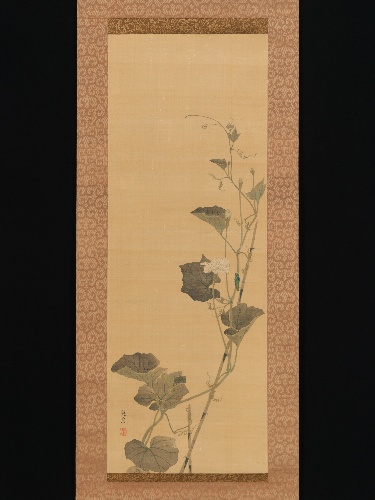
Artist: Maruyama Ōshin
Artist bio: Japanese, 1790–1838
Date: early 19th century
Object type: Hanging scroll
Classification: Paintings
Medium: Hanging scroll; ink and color on silk
Culture: Japan
Period: Edo period (1615–1868)
Dimensions: Image: 39 1/4 × 14 5/16 in. (99.7 × 36.3 cm)
Overall with mounting: 77 3/8 × 19 13/16 in. (196.5 × 50.4 cm)
Overall with knobs: 77 3/8 × 22 3/16 in. (196.5 × 56.3 cm)
Department: Asian Art
Credit line: Mary Griggs Burke Collection, Gift of the Mary and Jackson Burke Foundation, 2015
Accession year: 2015
Repository: Metropolitan Museum of Art, New York, NY
Tags: Insects|Flowers